Question: I'm trying to execute the following code, but it gives me this error:

'''
$http.post('/api/updatePhoto/'+$scope.item.id)
$scope.onFileSelect = function($files) {
for (var i = 0; i < $files.length; i++) {
var file = $files[i];
$scope.upload = $upload.upload({
$http.post('/api/updatePhoto/'+$scope.item.id)
data: {myObj: $scope.myModelObj},
file: file,
})
}).success(function(data){
alert(data);
})
}
'''
What's wrong with the code?
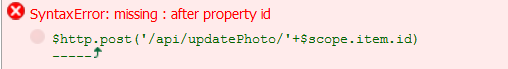
Answer: The '$upload' object you specified needs an object to work, you're declaring an invalid object at:
'''
$upload.upload({
$http.post('/api/updatePhoto/'+$scope.item.id)
data: {myObj: $scope.myModelObj},
file: file,
});
'''
The $upload object needs a 'url' property, like this:
'''
$upload.upload({
url: '/api/updatePhoto/' + $scope.item.id,
data: {myObj: $scope.myModelObj},
file: file,
});
'''
This way you're passing an actual javascript object to the 'upload' function.